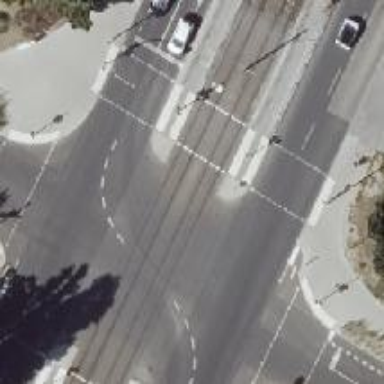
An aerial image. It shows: Footway that serves as traffic island.